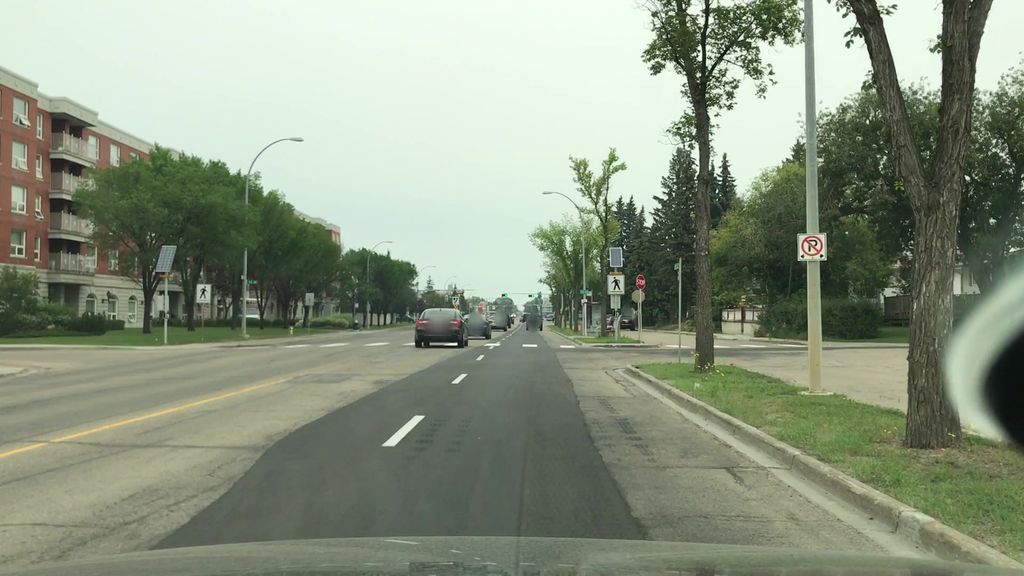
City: edmonton